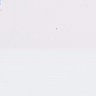
Metastatic tissue present: no